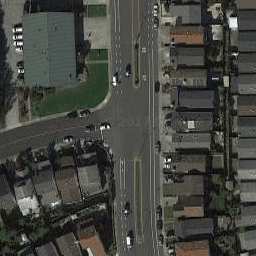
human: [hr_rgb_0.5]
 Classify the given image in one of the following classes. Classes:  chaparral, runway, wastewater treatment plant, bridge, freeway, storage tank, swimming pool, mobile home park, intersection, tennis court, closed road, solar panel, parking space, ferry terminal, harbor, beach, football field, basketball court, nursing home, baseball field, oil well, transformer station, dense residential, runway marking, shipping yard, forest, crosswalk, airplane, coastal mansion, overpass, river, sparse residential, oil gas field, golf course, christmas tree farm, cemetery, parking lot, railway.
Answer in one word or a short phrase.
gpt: intersection